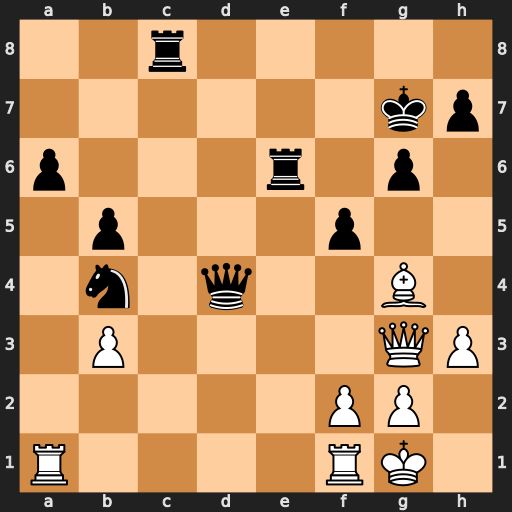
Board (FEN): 2r5/6kp/p3r1p1/1p3p2/1n1q2B1/1P4QP/5PP1/R4RK1
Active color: w
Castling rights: -
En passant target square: -
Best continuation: Bxf5 Rc3 Rad1 Rxg3 Rxd4